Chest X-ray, PA view. Patient: 25 years old, sex M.
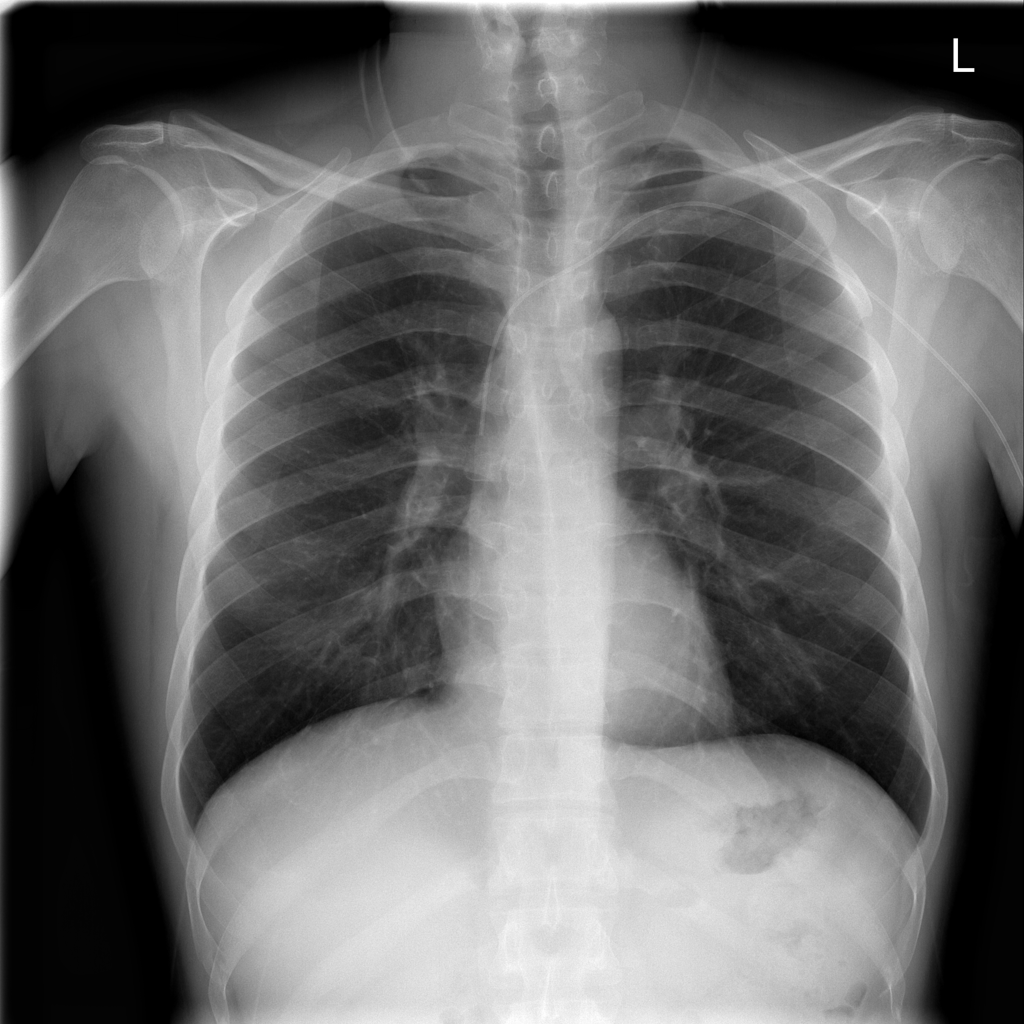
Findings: No Finding